Question: I am using jquery flot for showing graph. Everything is working fine but vertical line are wrong.

Feb 16 vertical line should be move to the left size.
I tested with number and it's working perfect. It only problem in x aixs.
'''
var plot = $.plot($("#placeholder"),
[ { data: data1, label: "data1"} , {data:users, label:"users"}], {
series: {
lines: { show: true },
points: { show: true }
},
xaxes: [ {mode: "time"} ],
grid: { hoverable: true, clickable: false },
legend: {container: $("#labeler")}
});
'''
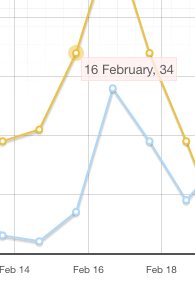
Answer: Found a problem.
'''
$date = new DateTime($user->date);
users.push([(<?php echo $date->getTimestamp(); ?>*1000),<?php echo $user->count ?>]);
'''
PHP date string to timestamp * 1000 is a wrong way.
Correct one is
'''
var date = new Date("<?php echo $user->date ?>");
users.push([date.getTime(),<?php echo $user->count ?>]);
'''